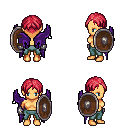
a pixel art fantasy rpg character, female body template, human, tanned skin, purple wings, teal pants, ruby red parted hairstyle, metal gloves, shield, four views (front, back, left, right), 2x2 character sprite sheet, small pixel art, hard edges, no anti-aliasing